Interaction volume radius: 5 \u00c5
Interaction volume height: 40 \u00c5
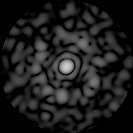
Disorder parameter: 0.8588